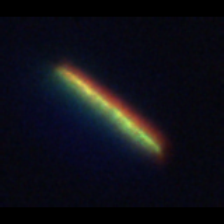
Taxon: Pennate
Group: Diatoms